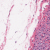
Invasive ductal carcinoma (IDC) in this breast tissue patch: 1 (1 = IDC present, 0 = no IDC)